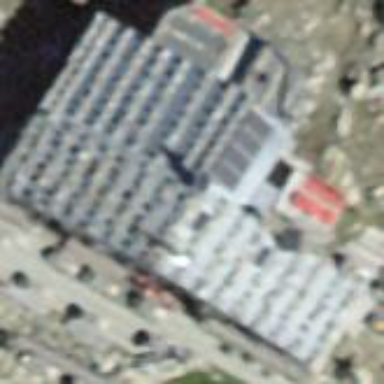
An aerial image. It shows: Building that houses restaurant.